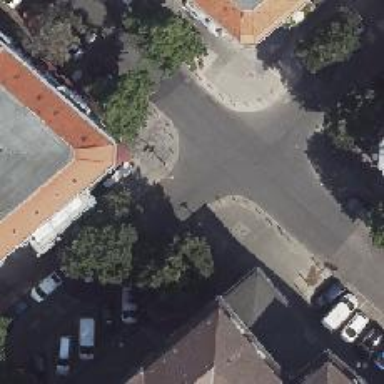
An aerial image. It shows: Unmarked crossing with kerb extension on the right side.